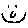
Label: smiley face